Field crop: tomato
Growth stage: 2
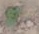
Species: solanum